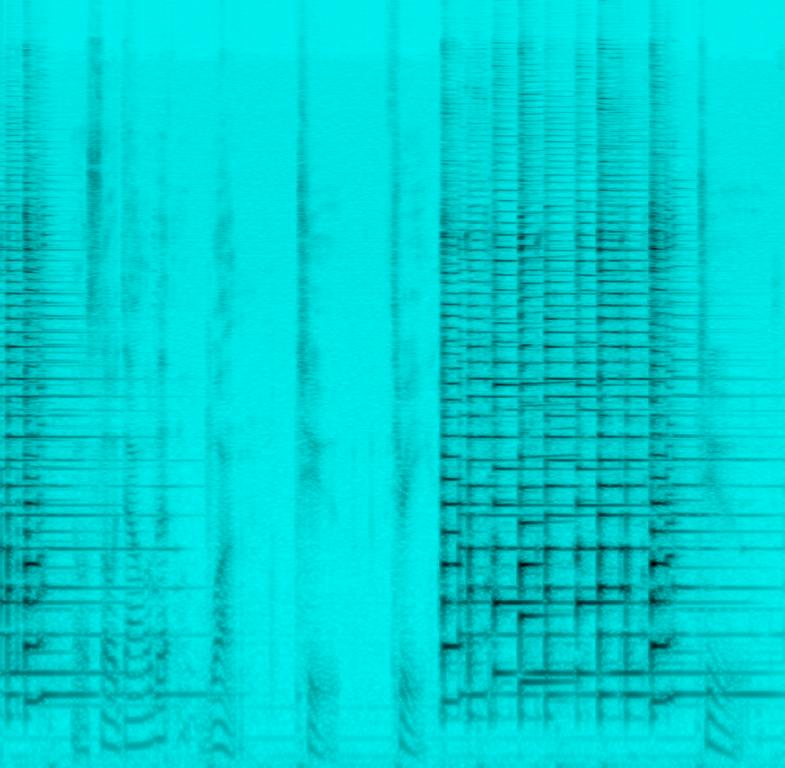
This audio contains someone playing a melody on a banjo. A male voice is speaking with a deeper voice. This is an amateur recording.